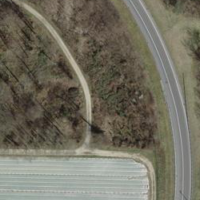
EUNIS habitat code: 57
Species observed at this site:
Acer pseudoplatanus